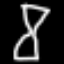
Label: hourglass